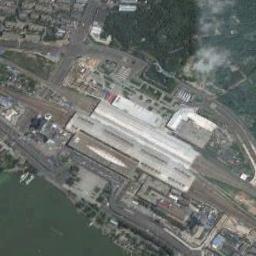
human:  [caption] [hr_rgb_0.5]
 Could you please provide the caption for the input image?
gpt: There is a railway station in the middle of the city and the river .

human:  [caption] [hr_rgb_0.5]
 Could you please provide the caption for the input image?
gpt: The railway station has some railways and a white building and the railway station is between a forest and the waters .

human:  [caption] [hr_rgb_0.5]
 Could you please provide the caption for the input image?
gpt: The railway station is next to some trees and grass .

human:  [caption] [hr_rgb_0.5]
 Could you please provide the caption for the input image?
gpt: Many buildings of different shapes and sizes are beside the railway station .

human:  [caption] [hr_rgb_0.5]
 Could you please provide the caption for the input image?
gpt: There are a green forest and a river beside the white railway station .